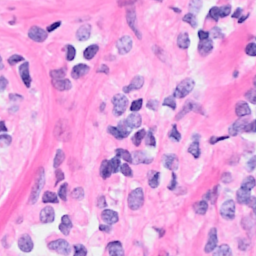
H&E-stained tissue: Breast